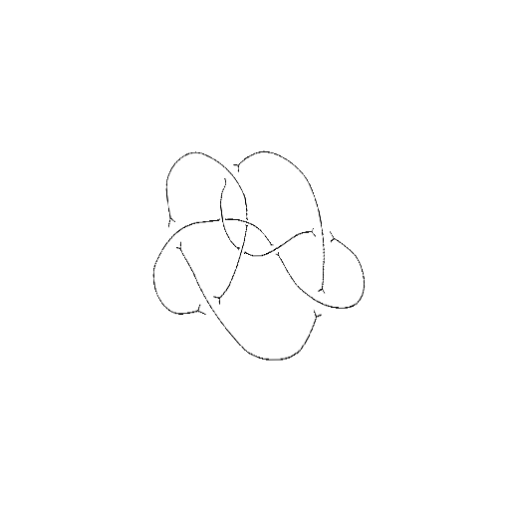
Crossing number: 9